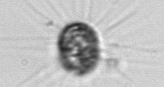
Label: Corethron_hystrix